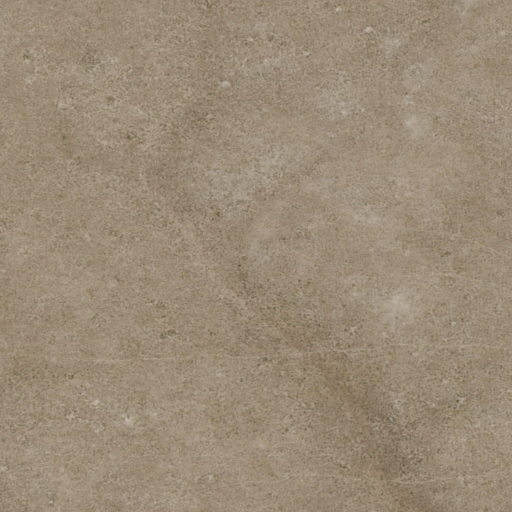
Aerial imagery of plain(s) in Nevada named Tabor Flats containing only shrub